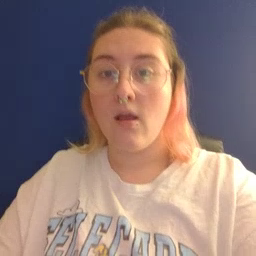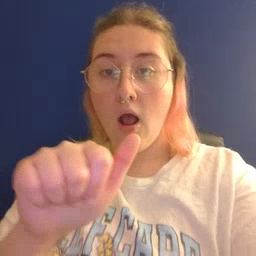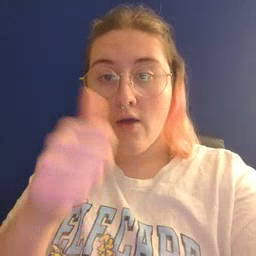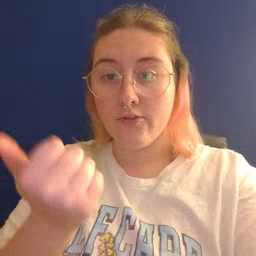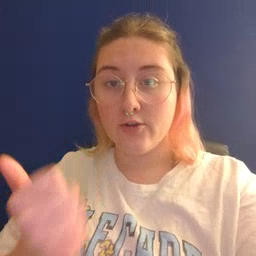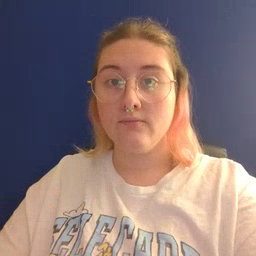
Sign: another